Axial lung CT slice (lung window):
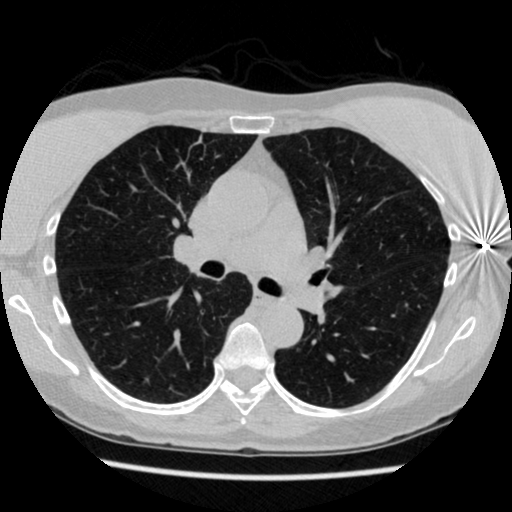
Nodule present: no